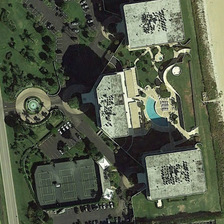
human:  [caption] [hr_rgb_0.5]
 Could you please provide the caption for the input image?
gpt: several buildings and many green trees are in a resort near a beach .

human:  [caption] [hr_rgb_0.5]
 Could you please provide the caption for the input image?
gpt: several buildings and many green trees are in a resort near a beach .

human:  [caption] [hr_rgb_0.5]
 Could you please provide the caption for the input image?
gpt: several buildings and many green trees are in a resort near a beach .

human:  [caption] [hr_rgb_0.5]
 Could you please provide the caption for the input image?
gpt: several buildings and many green trees are in a resort near a beach .

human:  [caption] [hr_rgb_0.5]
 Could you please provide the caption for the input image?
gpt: several buildings and many green trees are in a resort near a beach .